Question: I'm using an INDEX function to search the set of data on the left and match the score number to the applicable fruit. This is the formula in E2:E4:
'''
=IF(ISERROR(INDEX($A$1:$B$8,SMALL(IF($A$1:$A$8=$E$1,ROW($A$1:$A$8)),ROW(1:1)),2)),"",INDEX($A$1:$B$8,SMALL(IF($A$1:$A$8=$E$1,ROW($A$1:$A$8)),ROW(1:1)),2))
'''
But what if my lookup is '75' and I want the formula to match the scores within a 10 point range? Can this be added into the current formula?

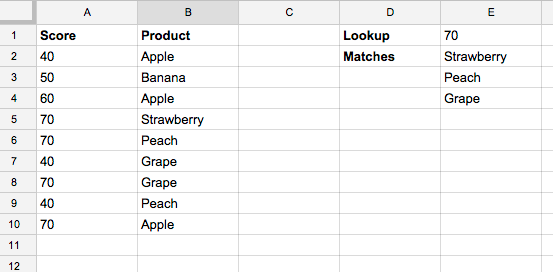
Answer: Try this 'array' formula which will return the 65-74 range
> =IF(ISERROR(INDEX($A$1:$B$10,SMALL(IF($A$1:$A$10=ROUND($E$1,-1),ROW($A$1:$A$10)),ROW(1:1)),2)),"",INDEX($A$1:$B$10,SMALL(IF($A$1:$A$10=ROUND($E$1,-1),ROW($A$1:$A$10)),ROW(1:1)),2))